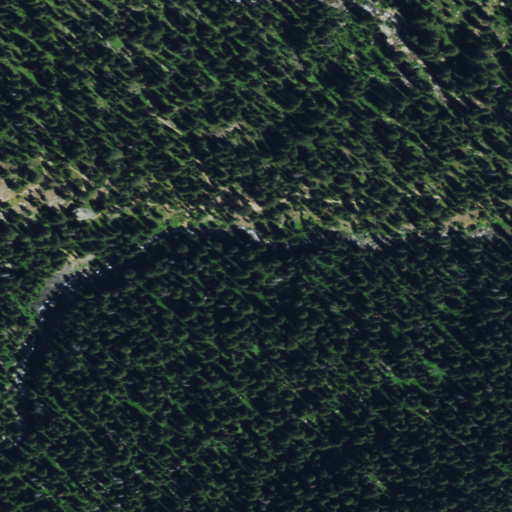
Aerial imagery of valley in Wyoming named South Fork Cascade Canyon containing evergreen forest and grassland